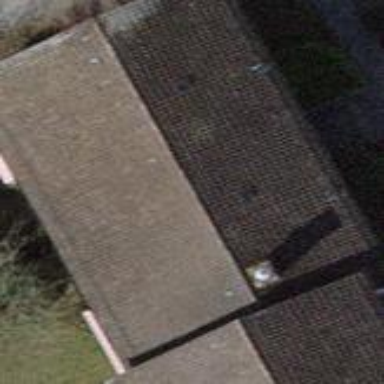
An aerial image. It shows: Building with pitched roof.